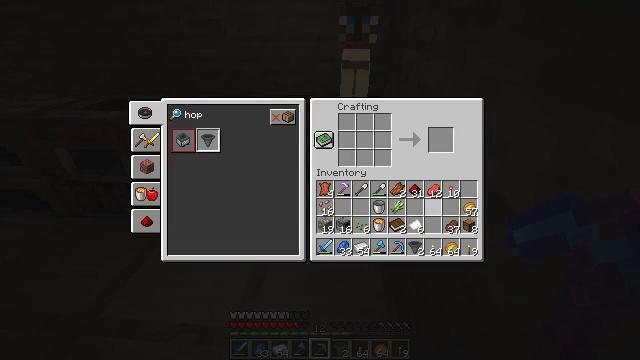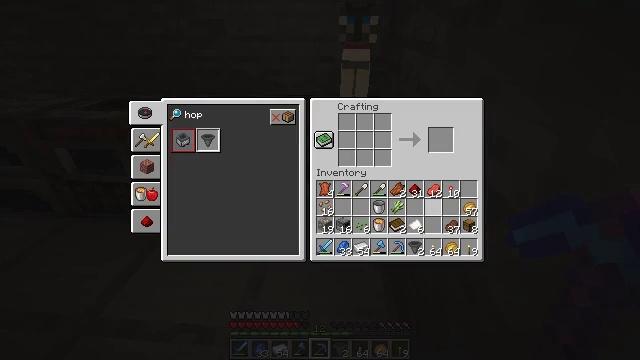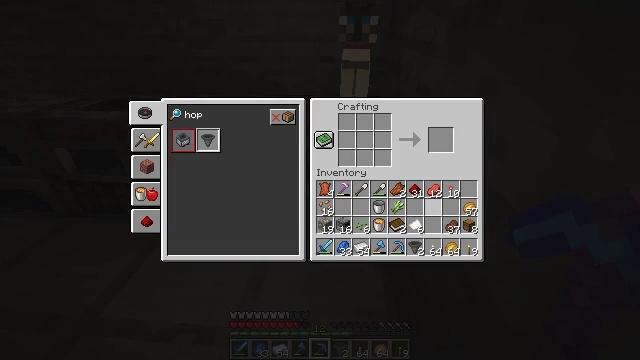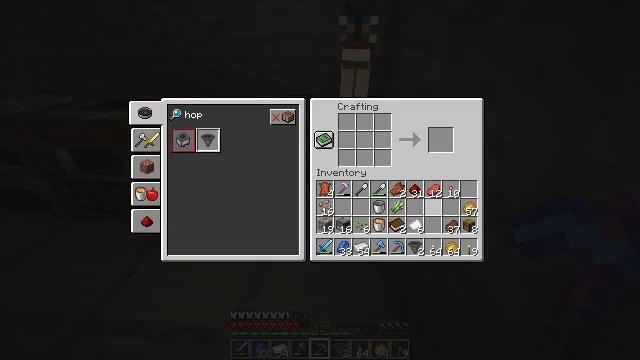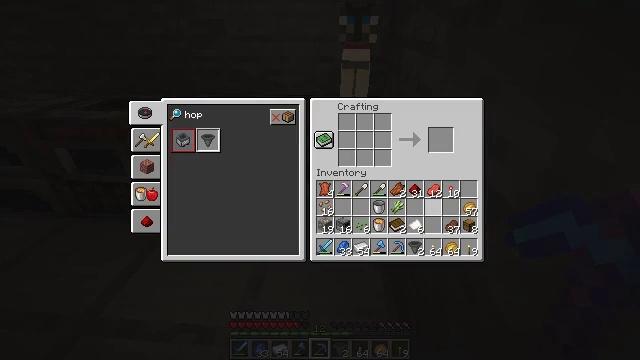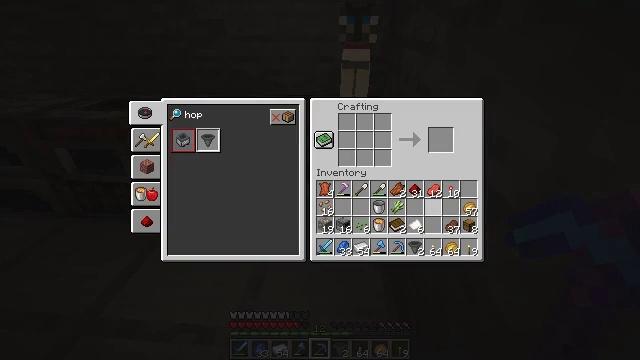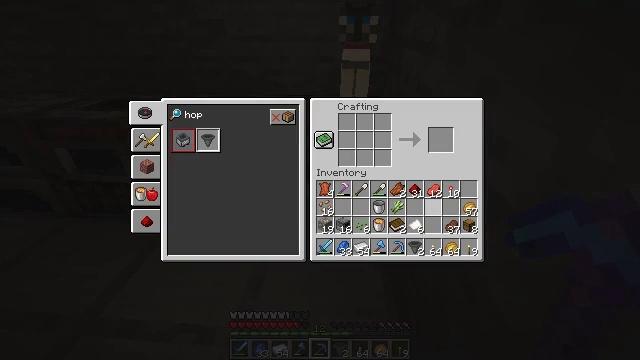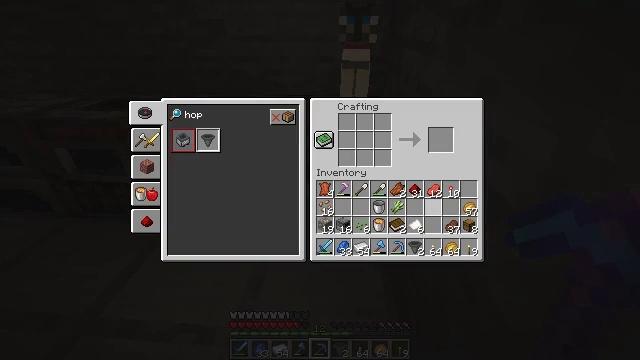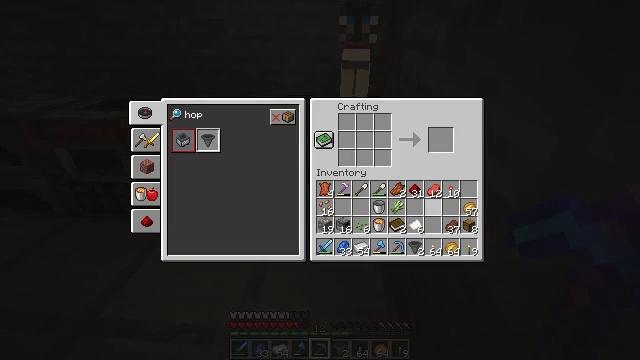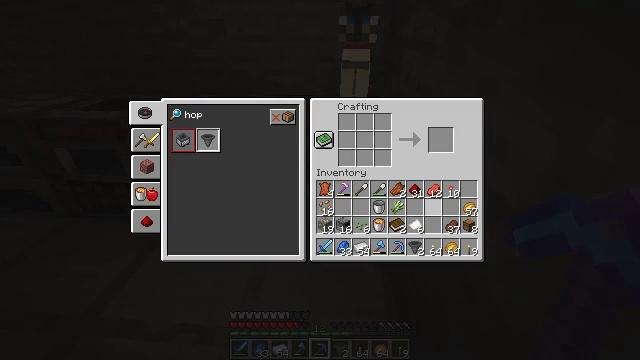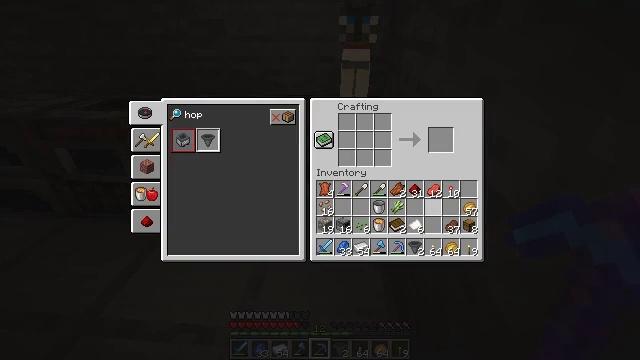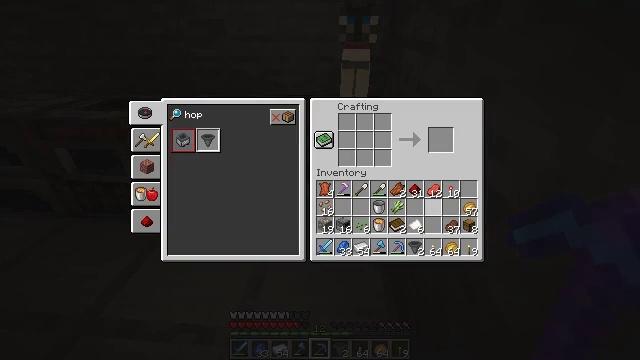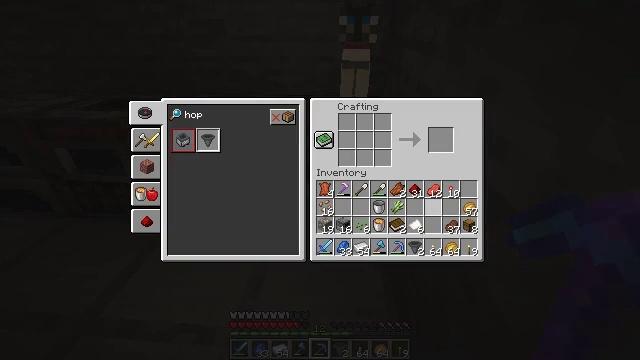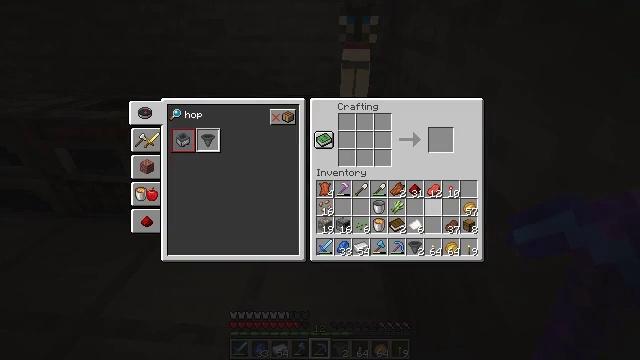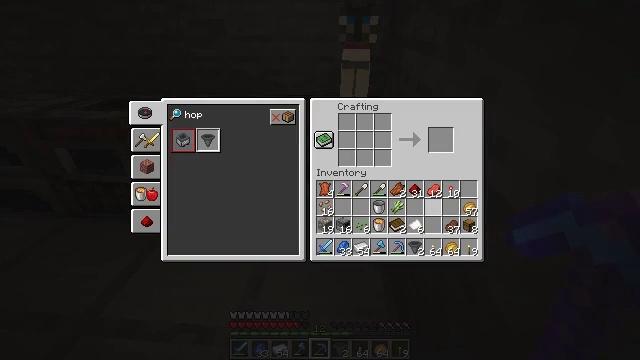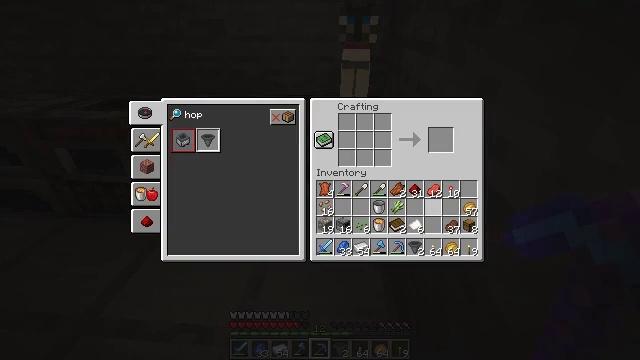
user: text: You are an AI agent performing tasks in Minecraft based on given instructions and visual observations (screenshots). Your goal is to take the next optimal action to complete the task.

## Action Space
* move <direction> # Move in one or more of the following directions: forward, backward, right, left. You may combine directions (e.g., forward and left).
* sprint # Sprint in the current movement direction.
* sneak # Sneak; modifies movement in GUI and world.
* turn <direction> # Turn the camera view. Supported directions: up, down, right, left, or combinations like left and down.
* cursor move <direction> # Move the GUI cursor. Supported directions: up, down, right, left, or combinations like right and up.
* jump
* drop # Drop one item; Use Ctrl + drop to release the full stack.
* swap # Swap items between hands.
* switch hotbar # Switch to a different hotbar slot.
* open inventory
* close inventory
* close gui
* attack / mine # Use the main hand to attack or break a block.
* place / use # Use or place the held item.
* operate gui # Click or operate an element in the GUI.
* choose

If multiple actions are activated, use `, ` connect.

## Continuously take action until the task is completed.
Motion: motion action
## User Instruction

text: Craft a minecart.
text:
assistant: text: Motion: no_op
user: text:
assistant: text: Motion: no_op
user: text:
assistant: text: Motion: no_op
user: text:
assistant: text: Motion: no_op
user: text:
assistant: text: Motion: no_op
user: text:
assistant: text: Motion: no_op
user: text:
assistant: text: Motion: no_op
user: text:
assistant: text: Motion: no_op
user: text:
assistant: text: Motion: no_op
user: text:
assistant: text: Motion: no_op
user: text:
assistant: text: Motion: no_op
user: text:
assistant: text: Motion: no_op
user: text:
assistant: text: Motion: no_op
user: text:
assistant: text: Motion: no_op
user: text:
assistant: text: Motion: no_op
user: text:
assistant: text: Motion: no_op
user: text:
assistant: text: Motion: no_op
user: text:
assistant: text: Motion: no_op
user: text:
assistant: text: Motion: no_op
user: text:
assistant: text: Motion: no_op
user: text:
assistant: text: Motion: no_op
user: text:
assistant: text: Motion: no_op
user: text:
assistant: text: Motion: no_op
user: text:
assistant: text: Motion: no_op
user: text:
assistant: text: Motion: no_op
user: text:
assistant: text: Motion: no_op
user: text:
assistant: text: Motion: no_op
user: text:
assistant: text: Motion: no_op
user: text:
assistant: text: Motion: no_op
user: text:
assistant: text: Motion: no_op